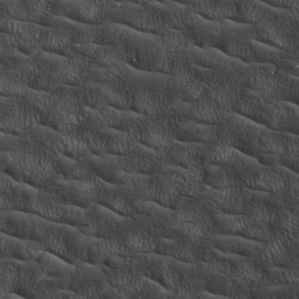
Label: non_frost